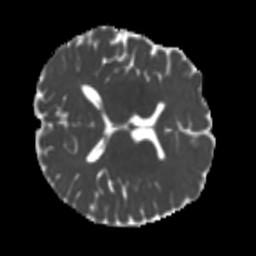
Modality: MD
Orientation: axial
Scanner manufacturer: siemens
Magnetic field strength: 3 T
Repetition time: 4 s
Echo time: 0.0594 s